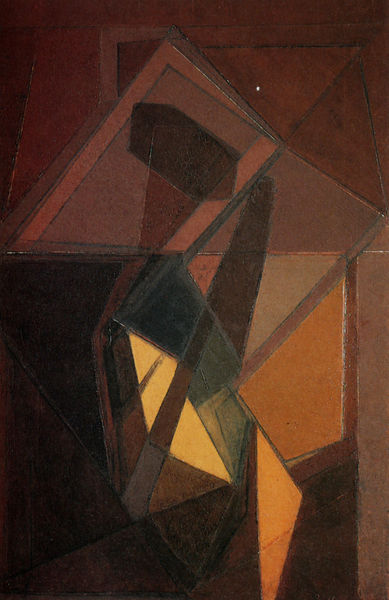
Titel: Komposition
Künstler: Antoine Pevsner
Standort: Paris
Institution: Musée National d'Art Moderne - Centre Georges Pompidou
Schlagwörter: kubismus